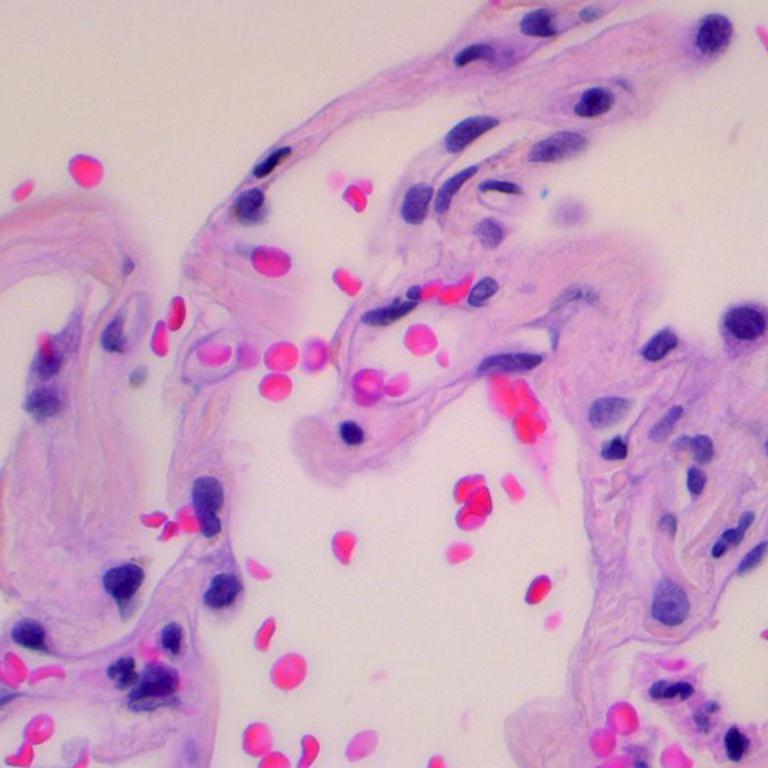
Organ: lung
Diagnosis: benign